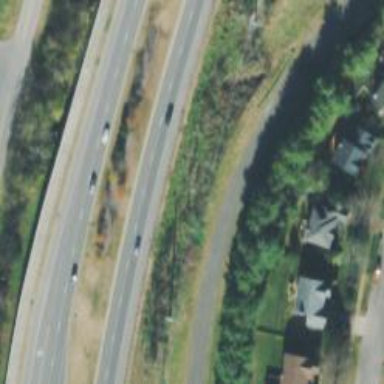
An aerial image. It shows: Primary highway.